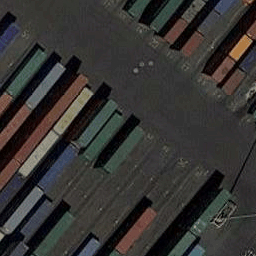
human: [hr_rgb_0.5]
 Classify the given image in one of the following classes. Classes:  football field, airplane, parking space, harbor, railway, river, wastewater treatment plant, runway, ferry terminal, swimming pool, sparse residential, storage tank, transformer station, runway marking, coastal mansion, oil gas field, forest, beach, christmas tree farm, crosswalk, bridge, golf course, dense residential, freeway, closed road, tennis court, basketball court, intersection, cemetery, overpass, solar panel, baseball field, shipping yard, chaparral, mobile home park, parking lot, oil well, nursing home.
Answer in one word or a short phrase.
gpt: shipping yard